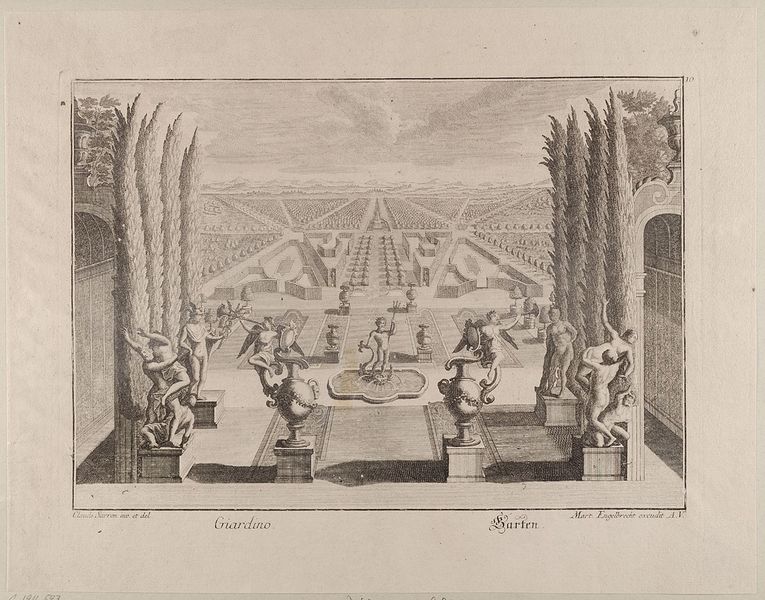
Titel: Garten, Blatt 10 aus der Folge 'Operalische Vorstellungen', herausgegeben von M. Engelbrecht
Künstler: Claudius Sarron
Standort: Hamburg
Institution: Museum für Kunst und Gewerbe Hamburg
Schlagwörter: baum, bäume, frankreich, skizze, straße, zeichnung, park, barock, geschichte, wege, pflanzen, brunnen, garten, skulptur, papier, italien, grafik, graphik, hecke, plastik, fotografie, photographie, druckgraphik, druckgrafik, radierung, statuen, plan, merkur, herkules, versailles, graphit, gartenarchitektur, lustgarten, neptun, bildhauerkunst, hercules, parks, reproduktionen, barockzeit, barockzeitalter, druckerzeugnisse, giardino, gärten, bühnenausstattung, bühnenbild, ornamentstich, vorlageblätter, gartenskulpturen, gartenvase, barocke gartenanlage, streng symmetrisch